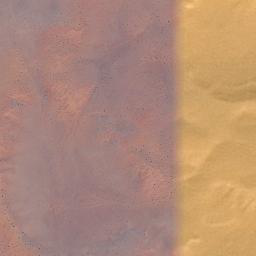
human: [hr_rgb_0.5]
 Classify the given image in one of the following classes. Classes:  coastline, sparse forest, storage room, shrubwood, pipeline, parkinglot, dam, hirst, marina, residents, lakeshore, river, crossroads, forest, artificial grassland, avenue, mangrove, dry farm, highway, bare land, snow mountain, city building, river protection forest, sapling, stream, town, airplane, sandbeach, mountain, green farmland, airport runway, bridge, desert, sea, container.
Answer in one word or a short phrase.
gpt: desert